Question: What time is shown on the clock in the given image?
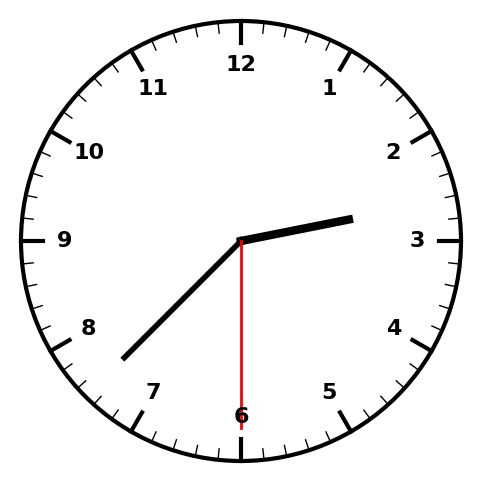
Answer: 02:37:30